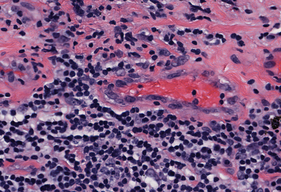
Tumor epithelial tissue: no
Tumor-associated stroma tissue: yes
Normal tissue: no